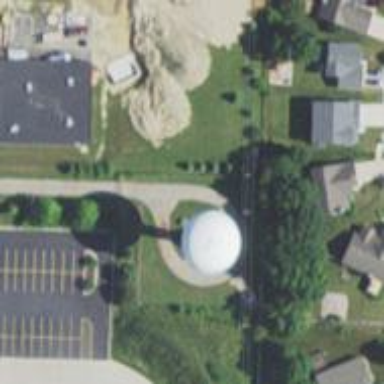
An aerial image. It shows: Water tower that is man-made.